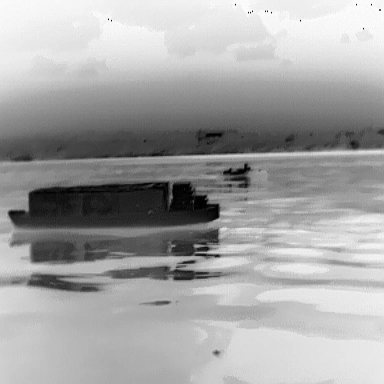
There are two objects shown in the infrared image, including a fishing_boat, and a warship.